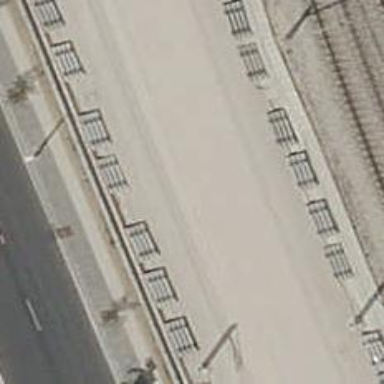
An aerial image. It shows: Railway track with contact lines for electrification.